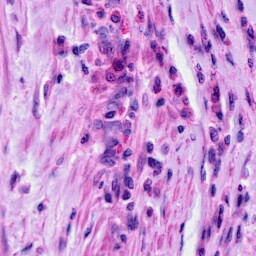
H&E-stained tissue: Cervix